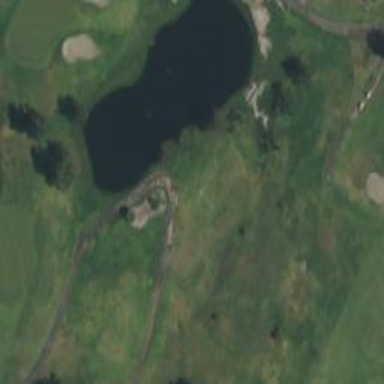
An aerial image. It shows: Path for golf carts.